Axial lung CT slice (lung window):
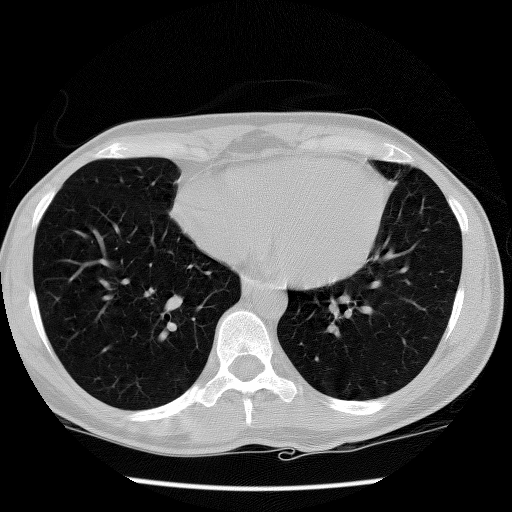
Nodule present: no